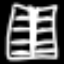
Label: line